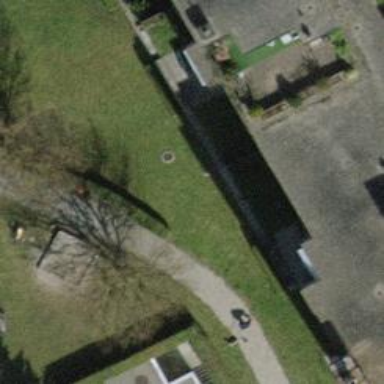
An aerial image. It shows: Brown bench in the vicinity.